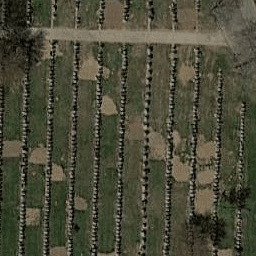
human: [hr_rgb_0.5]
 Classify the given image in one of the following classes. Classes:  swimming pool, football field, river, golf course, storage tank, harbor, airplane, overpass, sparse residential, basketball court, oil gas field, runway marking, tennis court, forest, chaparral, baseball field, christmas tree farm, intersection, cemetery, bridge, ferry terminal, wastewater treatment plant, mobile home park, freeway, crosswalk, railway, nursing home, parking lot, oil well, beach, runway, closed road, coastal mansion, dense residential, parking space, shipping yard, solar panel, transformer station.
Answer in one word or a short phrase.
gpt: cemetery